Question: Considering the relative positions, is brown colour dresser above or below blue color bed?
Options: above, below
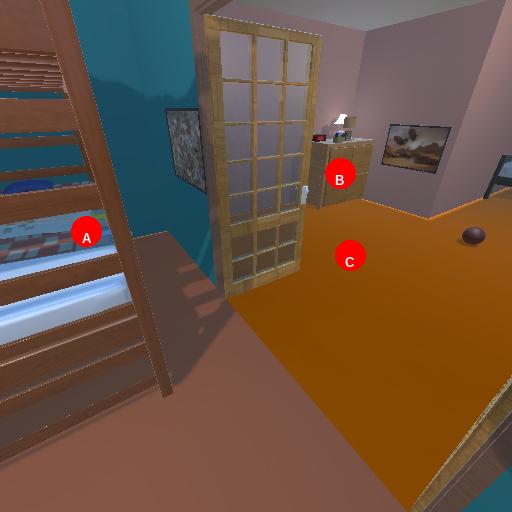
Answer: above